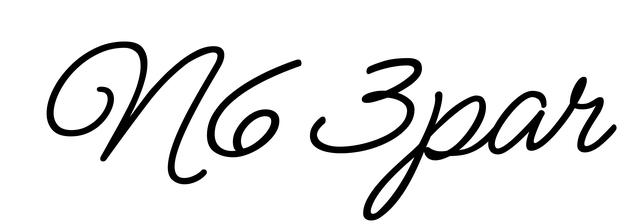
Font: MeowScript-Regular